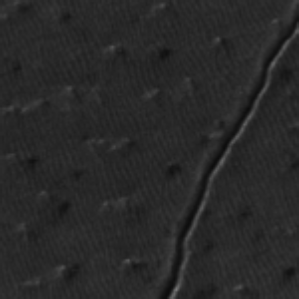
Label: frost